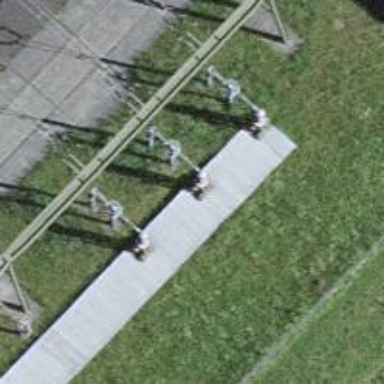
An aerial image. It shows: Power line with three cables.